Field crop: maize
Growth stage: 1
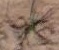
Species: salsola